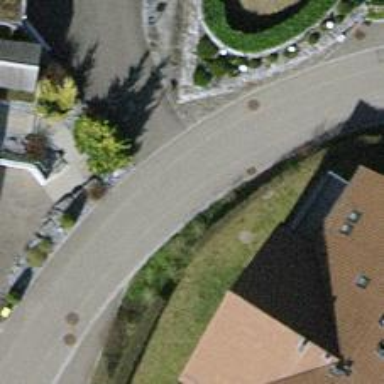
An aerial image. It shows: Residential road with asphalt surface and no sidewalks.